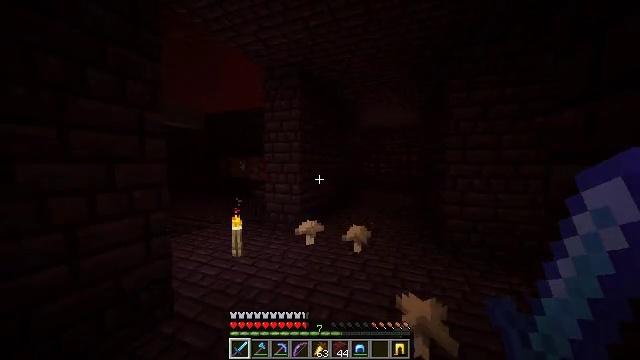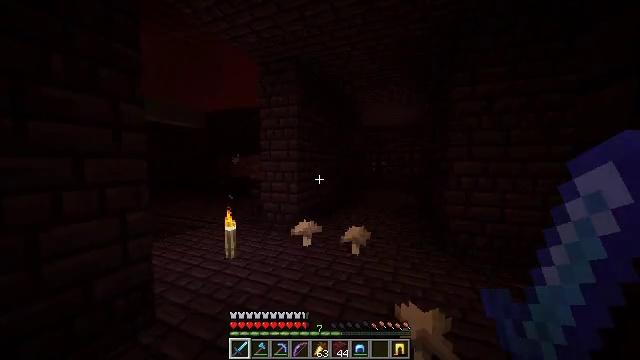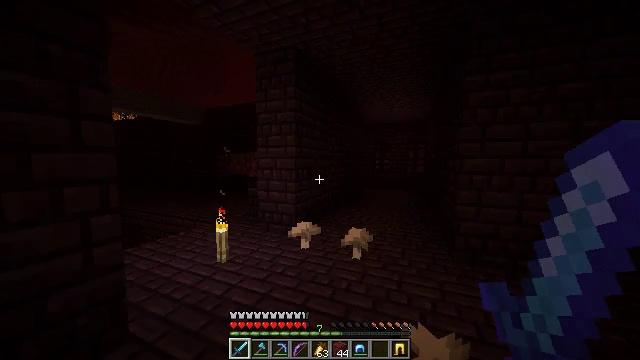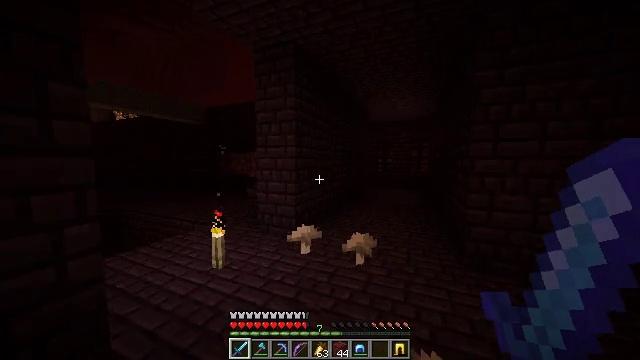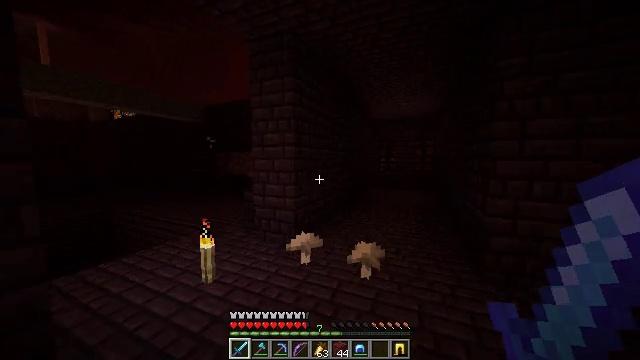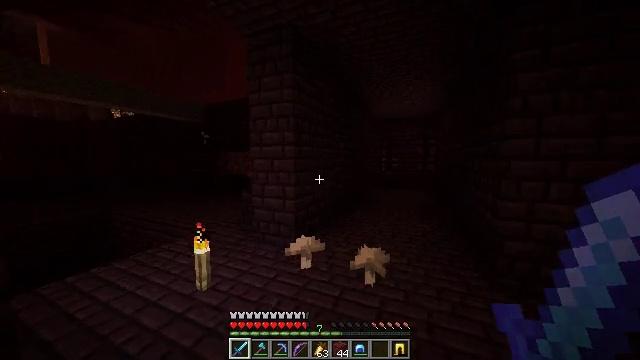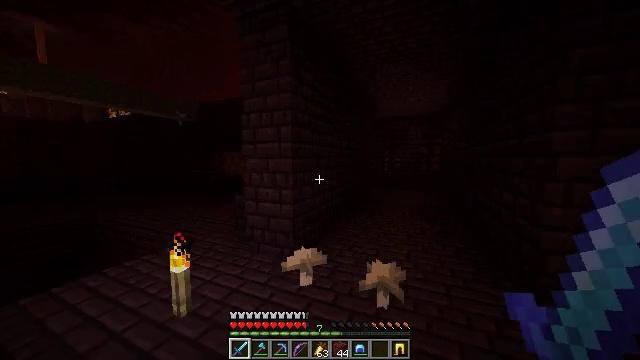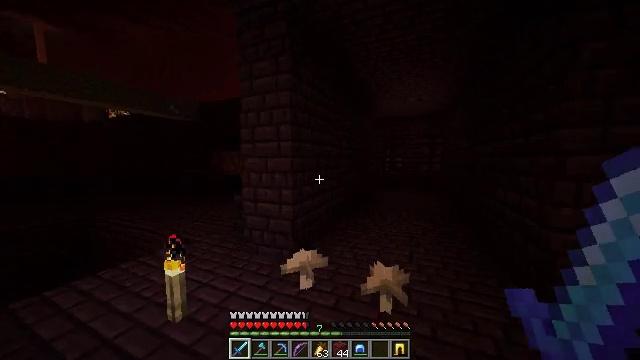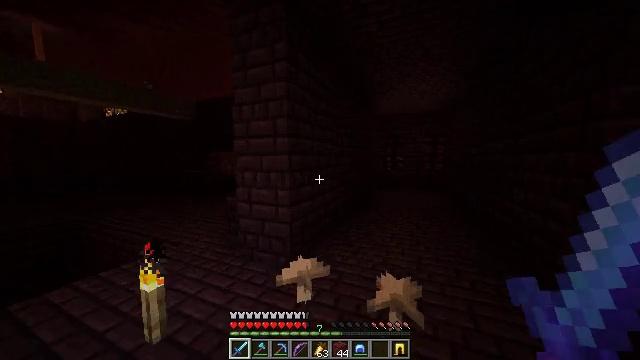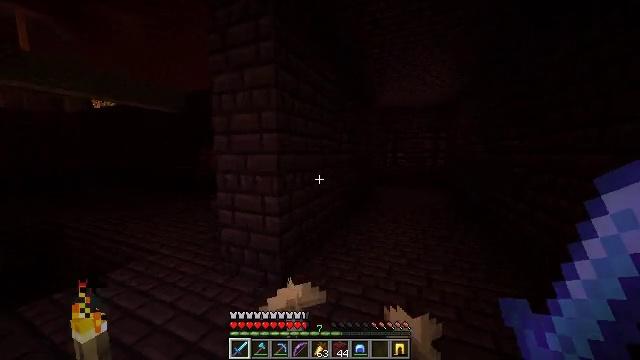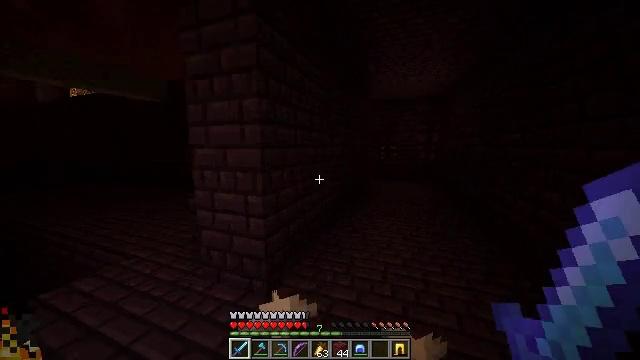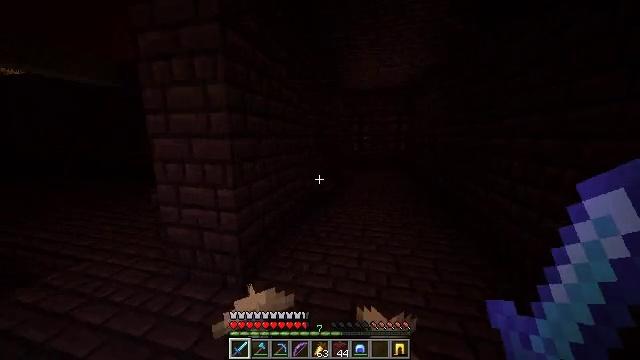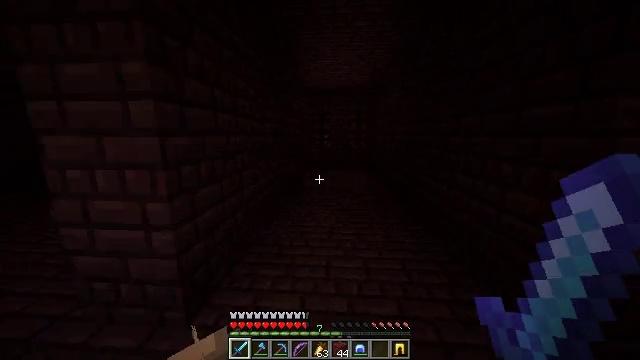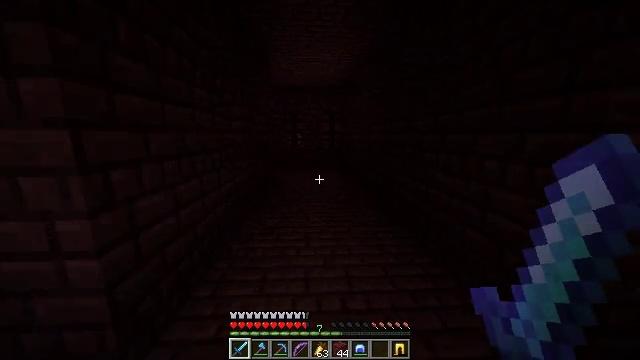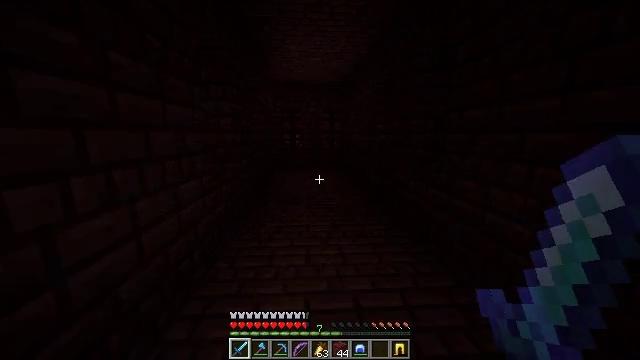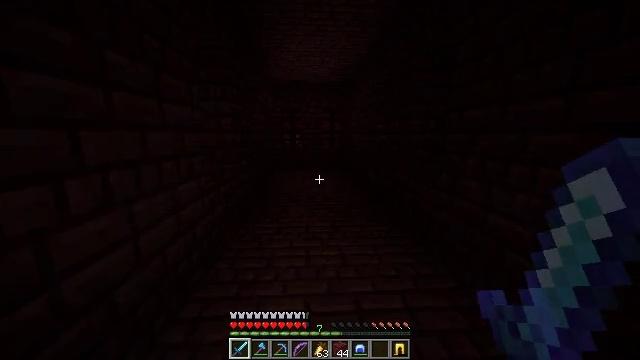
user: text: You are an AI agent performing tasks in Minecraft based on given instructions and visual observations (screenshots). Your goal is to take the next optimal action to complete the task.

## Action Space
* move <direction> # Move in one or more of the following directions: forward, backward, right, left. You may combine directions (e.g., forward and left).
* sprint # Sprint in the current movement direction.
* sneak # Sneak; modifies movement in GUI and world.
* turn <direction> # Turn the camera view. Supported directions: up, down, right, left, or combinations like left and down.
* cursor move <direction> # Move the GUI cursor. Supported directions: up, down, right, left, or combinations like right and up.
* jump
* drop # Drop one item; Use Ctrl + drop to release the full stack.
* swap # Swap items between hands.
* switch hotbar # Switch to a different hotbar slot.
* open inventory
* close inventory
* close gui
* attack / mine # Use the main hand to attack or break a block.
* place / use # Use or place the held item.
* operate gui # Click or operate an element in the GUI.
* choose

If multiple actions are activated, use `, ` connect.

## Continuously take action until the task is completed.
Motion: motion action
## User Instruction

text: Break the dirt block.
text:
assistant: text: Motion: move forward, sprint
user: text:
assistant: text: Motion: move forward, sprint
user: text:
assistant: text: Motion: move forward, sprint
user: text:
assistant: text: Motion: move forward, sprint
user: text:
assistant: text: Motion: move forward, sprint
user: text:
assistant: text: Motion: move forward, sprint
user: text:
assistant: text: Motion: move forward, sprint
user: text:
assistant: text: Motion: move forward, sprint
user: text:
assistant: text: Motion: move forward, sprint, turn down
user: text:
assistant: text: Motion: move forward, sprint, turn right and down
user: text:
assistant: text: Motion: move forward, sprint, turn right and down
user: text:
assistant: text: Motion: move forward, sprint, turn right
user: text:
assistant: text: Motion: move forward, sprint, turn right
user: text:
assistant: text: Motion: move forward, sprint
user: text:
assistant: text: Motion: move forward, sprint
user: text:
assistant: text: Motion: move forward, sprint
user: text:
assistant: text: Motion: move forward, sprint
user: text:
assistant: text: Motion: move forward, sprint
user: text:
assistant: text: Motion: move forward, sprint
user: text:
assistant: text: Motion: move forward, sprint
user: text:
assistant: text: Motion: move forward, sprint
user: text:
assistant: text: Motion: move forward, sprint
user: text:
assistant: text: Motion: move forward and move left, sprint
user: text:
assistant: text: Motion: move forward and move left, sprint
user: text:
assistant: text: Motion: move forward and move left, sprint
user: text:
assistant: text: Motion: move forward, sprint
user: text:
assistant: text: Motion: move forward, sprint
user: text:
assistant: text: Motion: move forward, sprint
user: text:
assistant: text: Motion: move forward, sprint
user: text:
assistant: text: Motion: move forward and move right, sprint